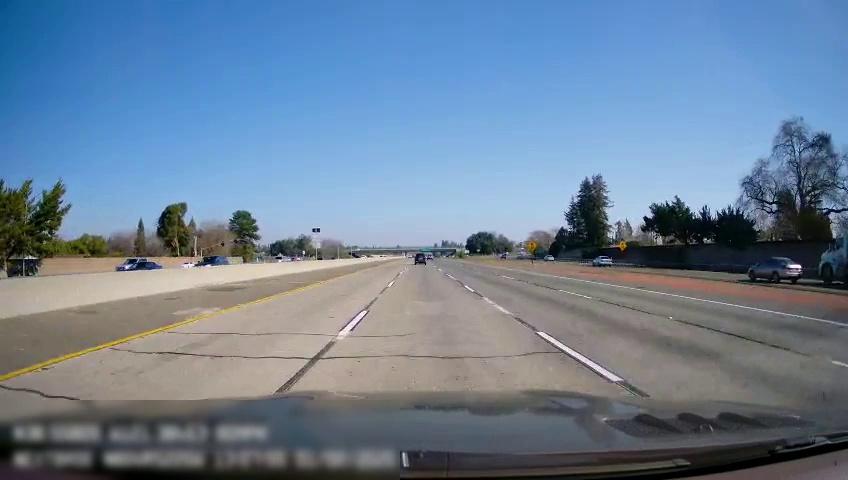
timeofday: Day
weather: Sunny
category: Drivable Space
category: Vehicles | Other LV
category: Vehicles | SUV
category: Vehicles | SUV
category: Vehicles | Car
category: Vehicles | SUV
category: Vehicles | Car
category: Vehicles | Car
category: Vehicles | Car
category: Lanes | Current Lane
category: Lanes | Alternate Lane
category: Lanes | Alternate Lane
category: Lanes | Alternate Lane
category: Lanes | Alternate Lane
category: Lanes | Alternate Lane
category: Traffic | Signs
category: Traffic | Signs